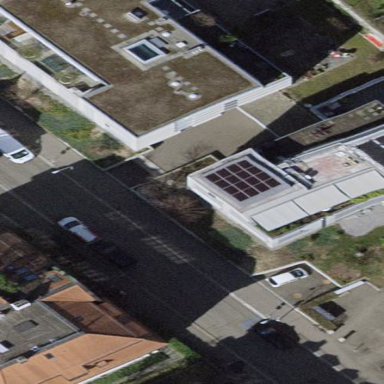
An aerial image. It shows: Image showing building with apartments.